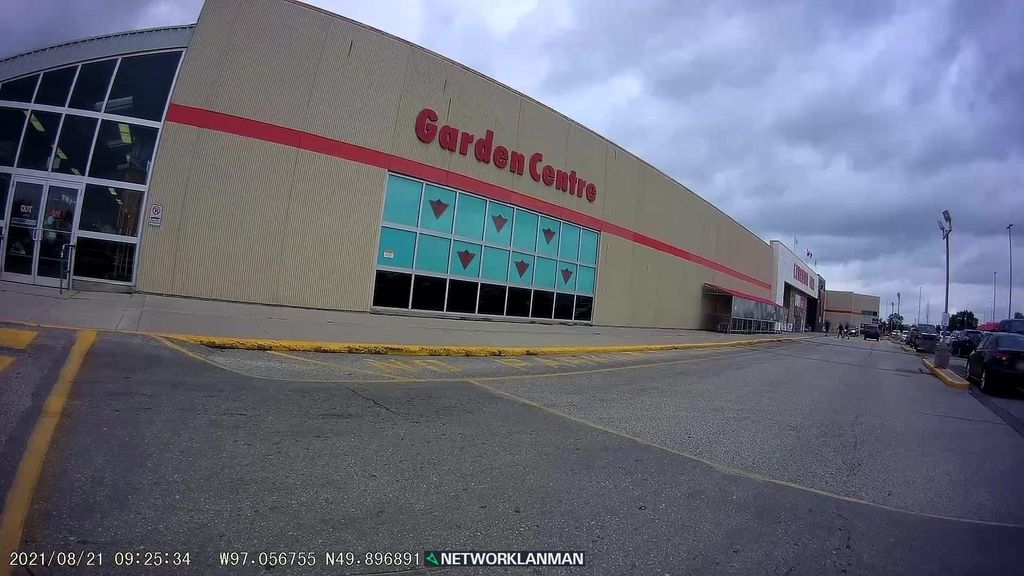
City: winnipeg